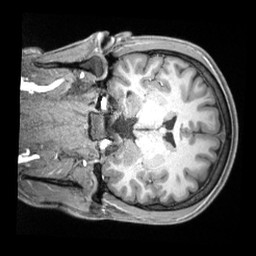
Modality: T1w
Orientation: coronal
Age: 21
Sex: male
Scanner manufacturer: siemens
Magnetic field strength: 3 T
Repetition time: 2.4 s
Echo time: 0.00226 s